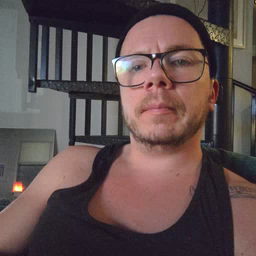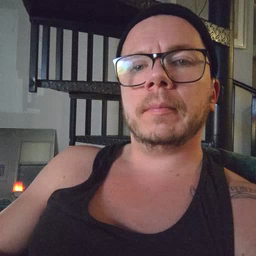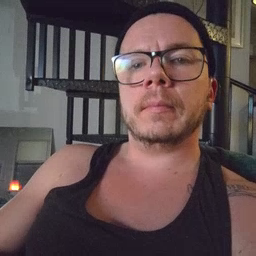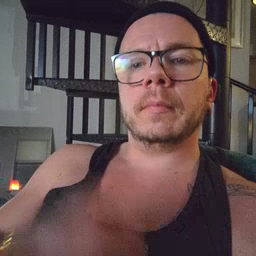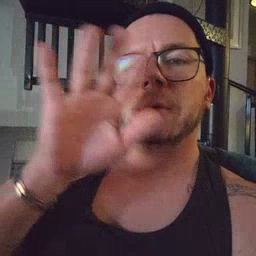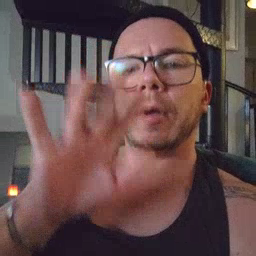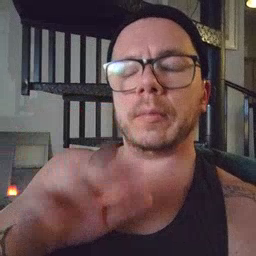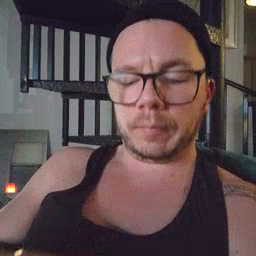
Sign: snow